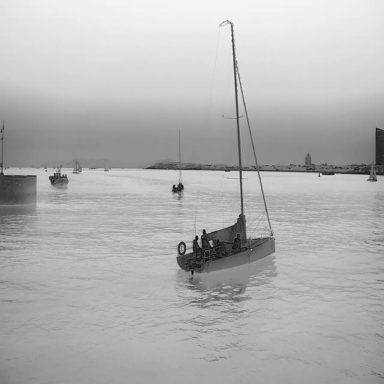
There is a container_ship in the infrared image.